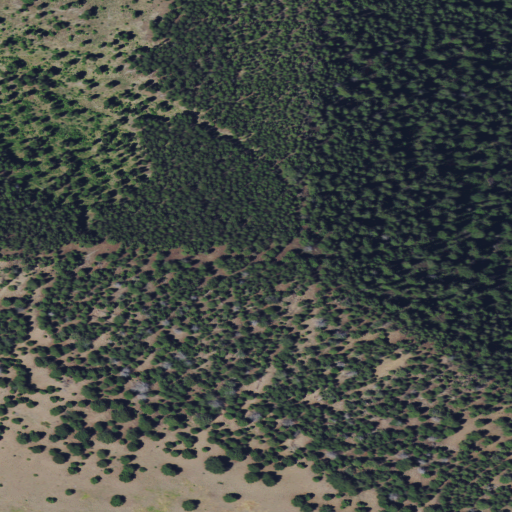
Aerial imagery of mountain in Montana named O'Donnell Mountain containing evergreen forest, shrub, and grassland